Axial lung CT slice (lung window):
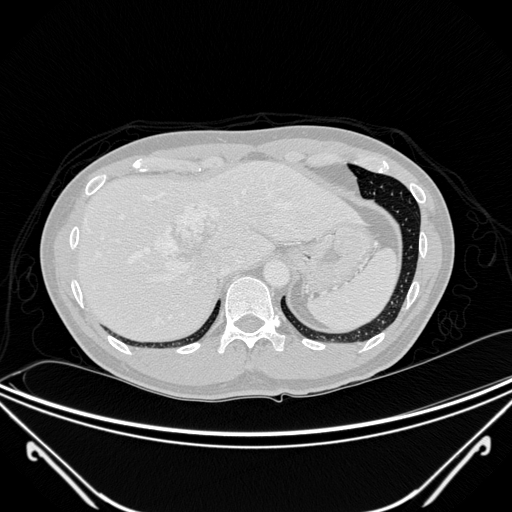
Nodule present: no